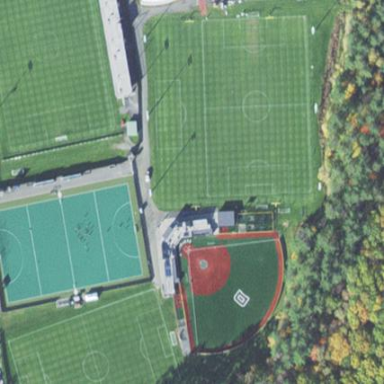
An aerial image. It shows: Field hockey pitch with artificial turf surface for leisure land.